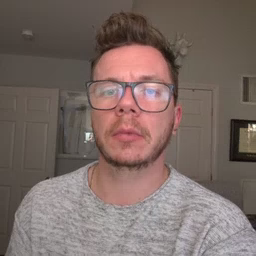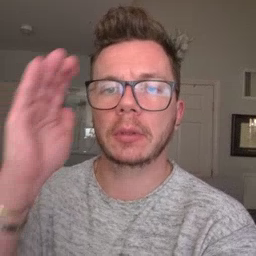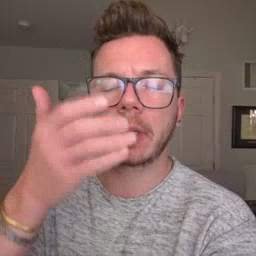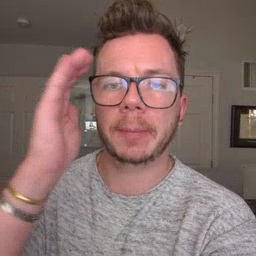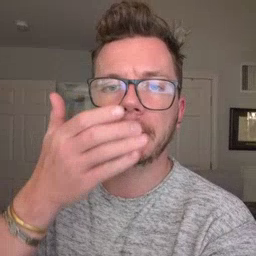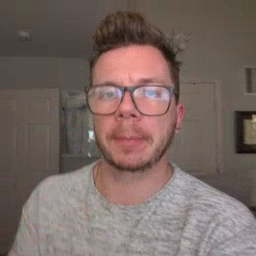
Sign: sleepy